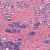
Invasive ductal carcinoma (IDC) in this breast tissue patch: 0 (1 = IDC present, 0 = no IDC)